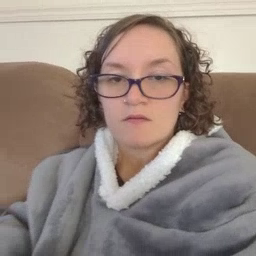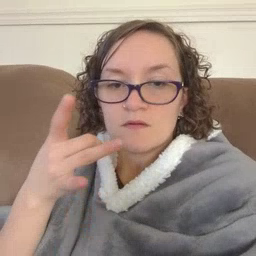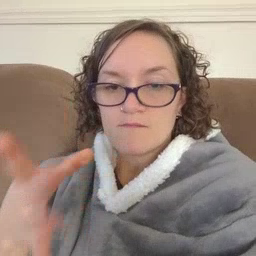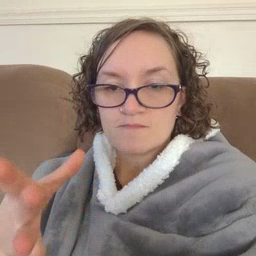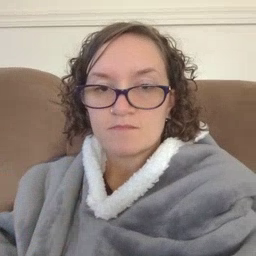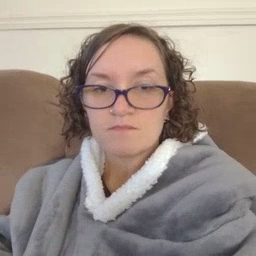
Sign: hate